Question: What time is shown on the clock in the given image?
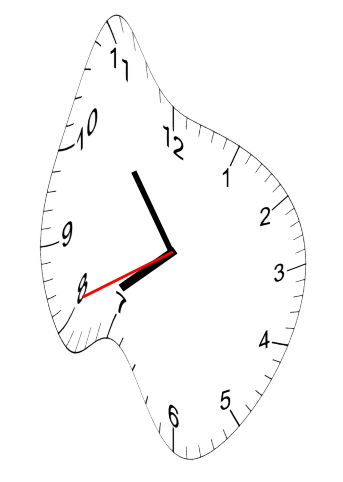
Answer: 07:53:41